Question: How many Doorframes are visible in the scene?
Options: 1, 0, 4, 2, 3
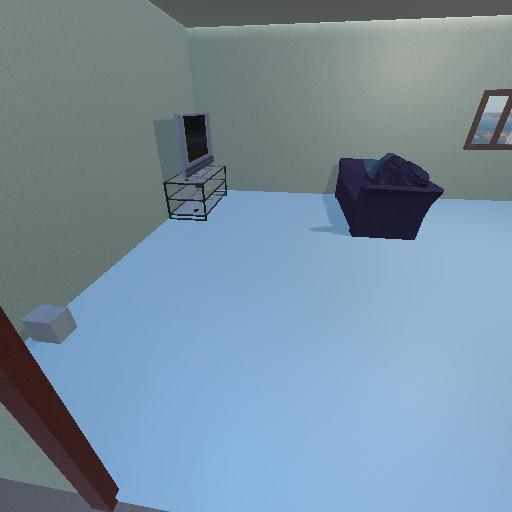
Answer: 1